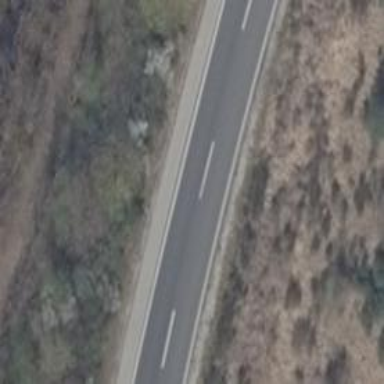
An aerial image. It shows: Asphalt motorway link with embankment.